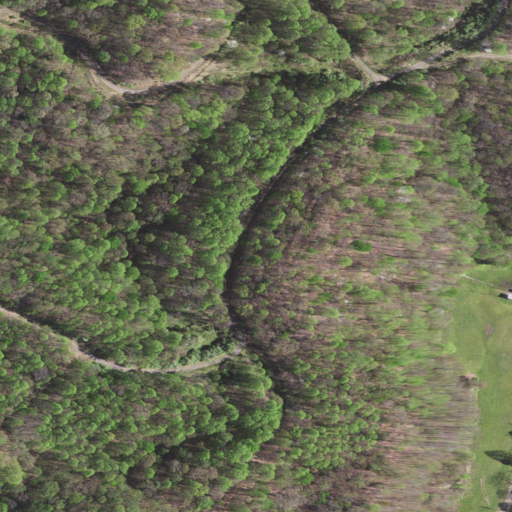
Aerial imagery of ridge(s) in Virginia named Ratliff Ridge containing deciduous forest, pasture, and open development